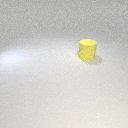
large yellow rubber cylinder